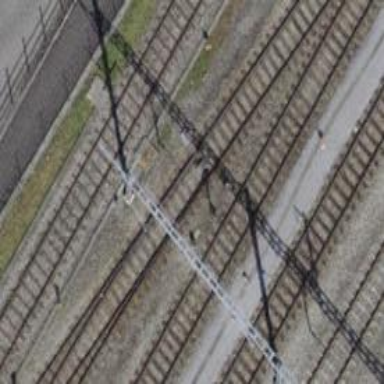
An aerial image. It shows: Railway switch.